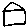
Label: house